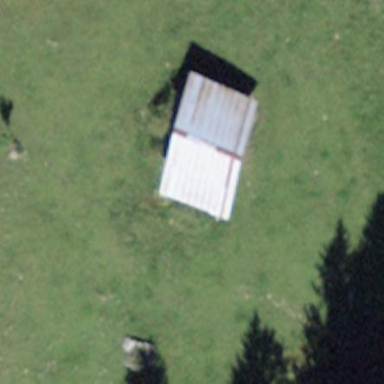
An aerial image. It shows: Barn.